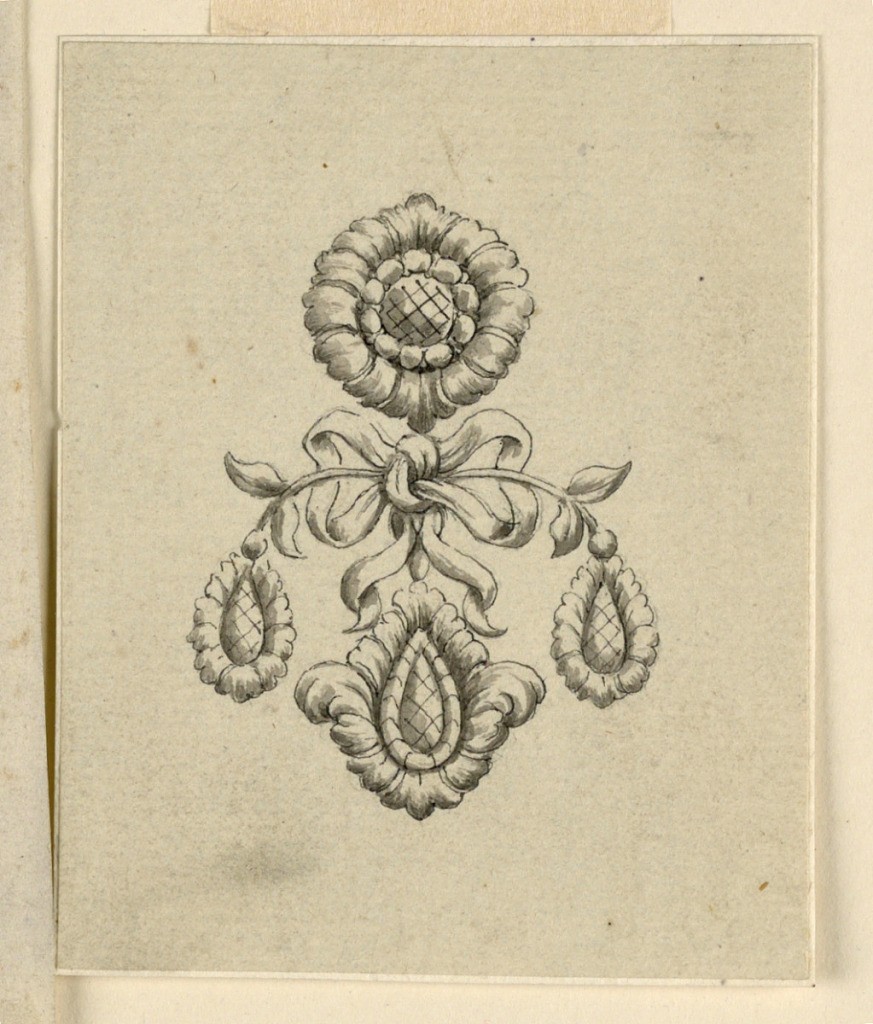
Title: Design for an Earring
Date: ca. 1780
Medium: Pen and black ink, brush and gray watercolor on light green paper
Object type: Drawing
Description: Jewelry design for an earring. A disk above and three hanging drops below in the form of flowers, each framed by leaves, the drop at lower center the largest and in the shape of a palmette. Connecting the disk and drops is a knotted ribbon with two horizontal downward-curved stems, each with two leaves and a bud, from which hang the two surrounding drops at left and right.